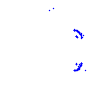
Particle: kaon